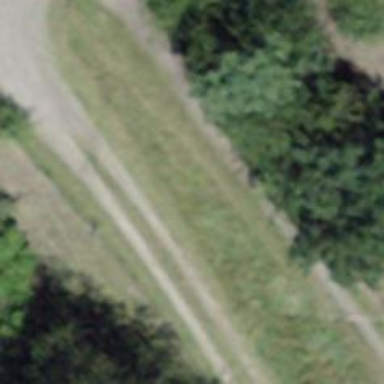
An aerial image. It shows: Track with grade 3 tracktype.